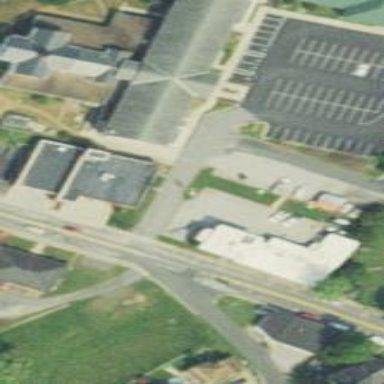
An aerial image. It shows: Courthouse building.